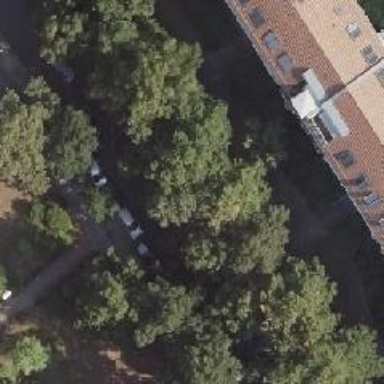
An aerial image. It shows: Avenue lined with broadleaved deciduous trees.